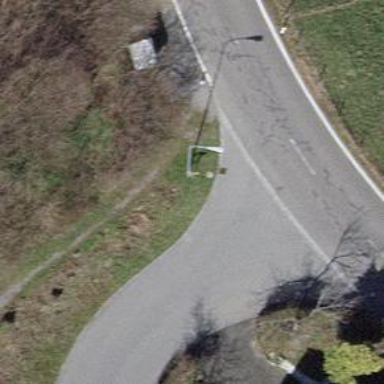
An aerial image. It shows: Guidepost providing information.